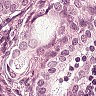
Metastatic tissue present: yes